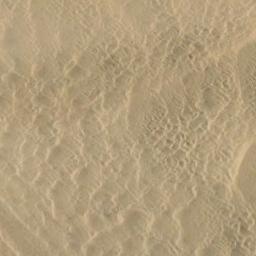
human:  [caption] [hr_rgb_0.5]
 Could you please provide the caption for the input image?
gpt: The desert is full of yellow sand .

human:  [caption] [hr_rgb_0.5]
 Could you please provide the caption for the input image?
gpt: The desert has yellow sand and some trellis dunes of different sizes .

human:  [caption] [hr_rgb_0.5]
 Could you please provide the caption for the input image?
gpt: There are parallel lines in this desert .

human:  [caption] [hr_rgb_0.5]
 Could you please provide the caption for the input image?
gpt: This is a yellow desert with wavy stripes .

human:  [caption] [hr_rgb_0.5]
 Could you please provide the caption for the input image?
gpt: A yellow sandy desert with patterned stripes .